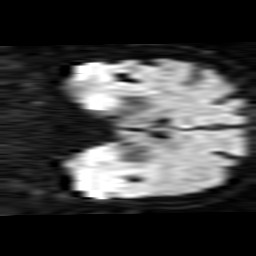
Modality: TRACE
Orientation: coronal
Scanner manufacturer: philips
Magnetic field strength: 1.5 T
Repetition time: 4.607 s
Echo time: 0.07871 s